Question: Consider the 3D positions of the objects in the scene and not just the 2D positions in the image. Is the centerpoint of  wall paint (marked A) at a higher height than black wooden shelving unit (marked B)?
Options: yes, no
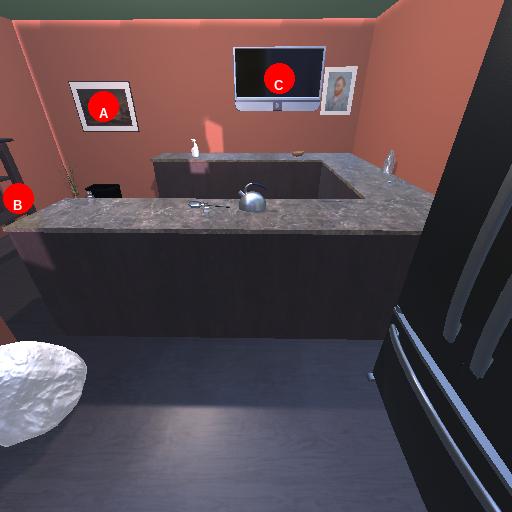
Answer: yes